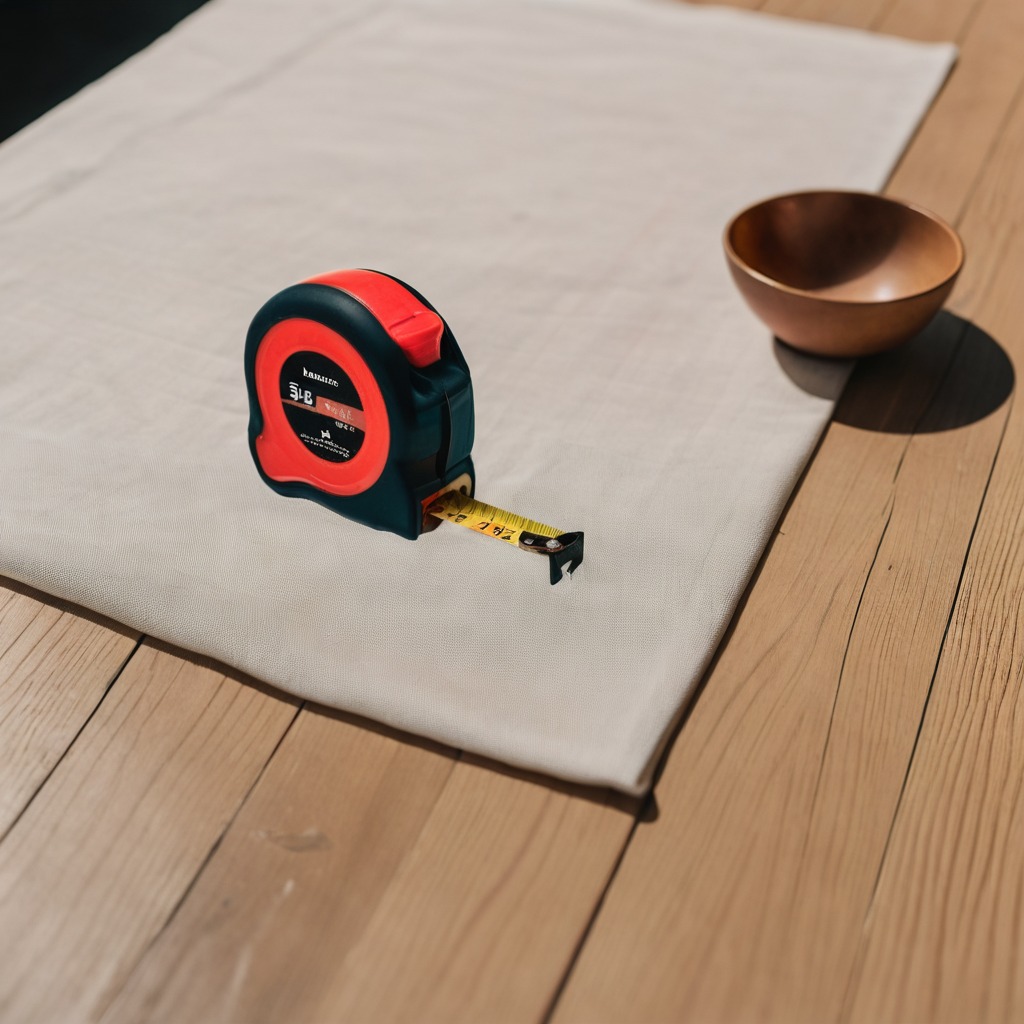
A measuring tape is lying on a clean wooden table covered with a plain fabric table cloth in an outdoor workshop during daytime bright natural light soft shadows worn but beneath the cloth.